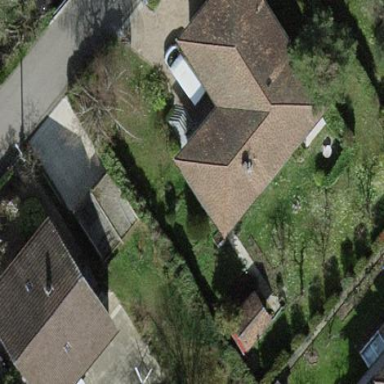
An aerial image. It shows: Garden enclosed by fence.